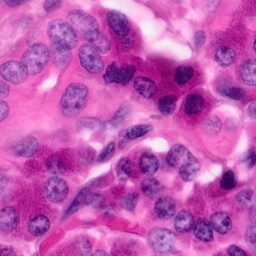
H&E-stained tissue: Pancreatic